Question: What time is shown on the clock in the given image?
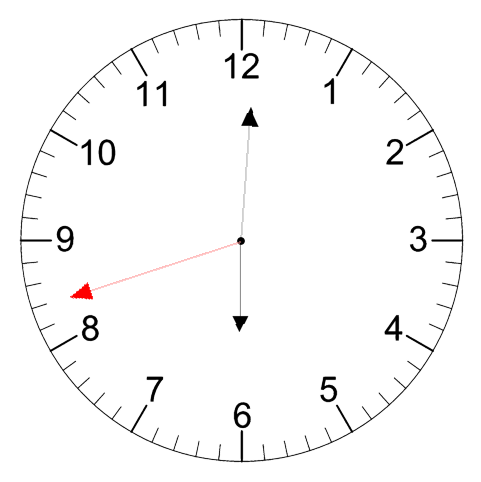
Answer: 06:00:42